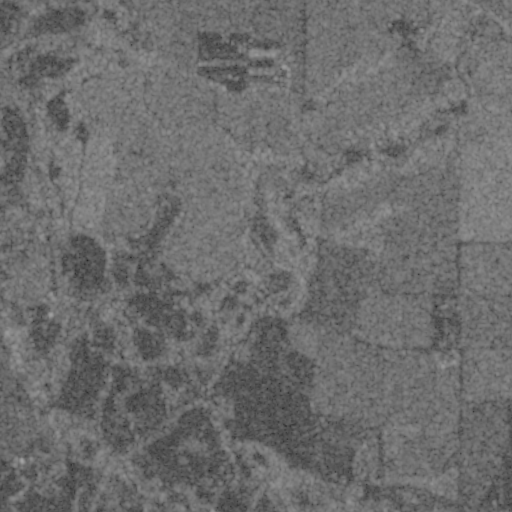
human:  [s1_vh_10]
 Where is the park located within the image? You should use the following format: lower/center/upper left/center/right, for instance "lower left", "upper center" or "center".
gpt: The park is located in the upper center of the image.
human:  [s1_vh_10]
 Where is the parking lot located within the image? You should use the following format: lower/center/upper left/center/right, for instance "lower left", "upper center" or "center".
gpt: The parking lot is located in the center of the image.
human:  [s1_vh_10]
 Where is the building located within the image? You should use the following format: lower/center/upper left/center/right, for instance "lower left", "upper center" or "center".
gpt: The building is located in the center of the image.
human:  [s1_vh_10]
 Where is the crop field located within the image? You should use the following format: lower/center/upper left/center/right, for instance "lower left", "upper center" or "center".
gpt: There is no crop field in the image.

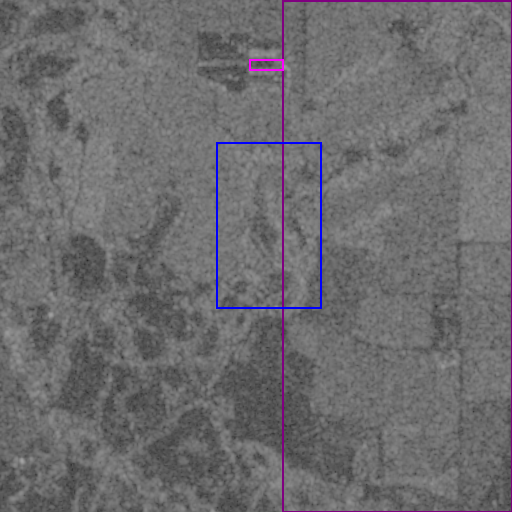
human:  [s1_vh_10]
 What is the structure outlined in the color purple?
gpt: The structure outlined in purple is a crop field.
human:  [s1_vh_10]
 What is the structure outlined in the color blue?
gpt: The structure outlined in blue is a park.
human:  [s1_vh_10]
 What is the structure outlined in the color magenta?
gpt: The structure outlined in magenta is a building.
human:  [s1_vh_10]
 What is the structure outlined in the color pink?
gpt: There is no pink outline.